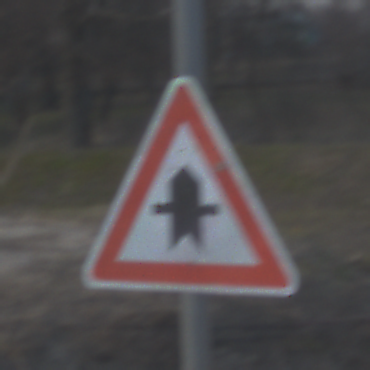
Verkehrszeichen: Vorfahrt
Umgebung: Outdoor, Suburban
Tageszeit: SunriseSunset
Wetter: PartlyCloudy
Licht: Natural
Jahreszeit: Winter
Kontrast: MediumContrast